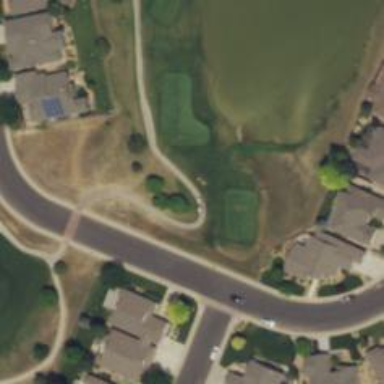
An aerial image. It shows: Service road designated as golf cart path.